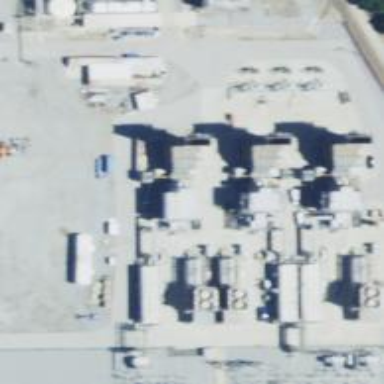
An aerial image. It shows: Gas-powered generator. It is gas turbine type generator.